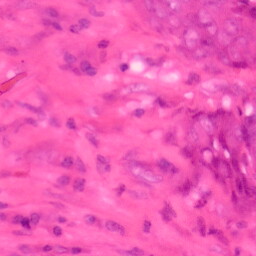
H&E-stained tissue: Colon